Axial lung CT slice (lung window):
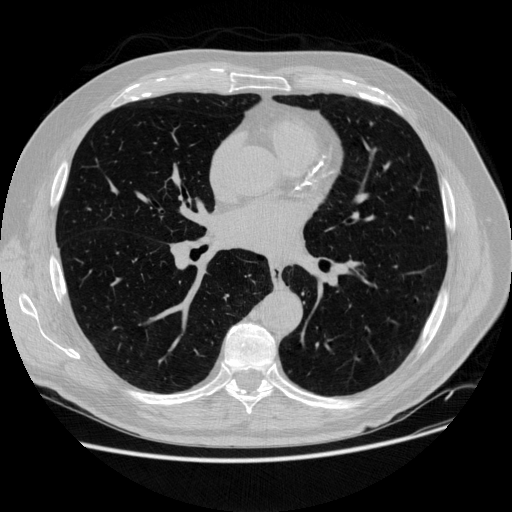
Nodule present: no